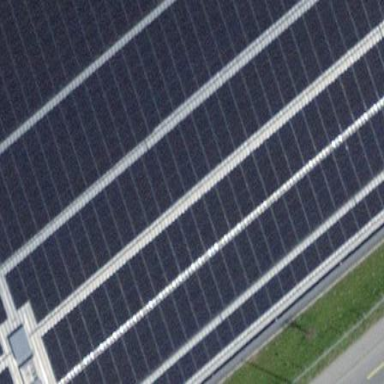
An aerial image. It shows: Solar power generator with photovoltaic panels.